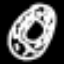
Label: donut